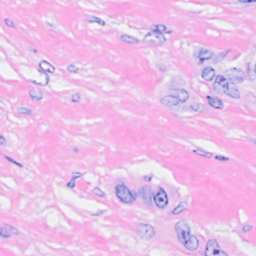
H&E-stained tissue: Breast